Question: My R file is not generated after I clean my project. And according to my research on stack overflow, I think I have an error in my xml file but I dont know which xml contains the bug. I went through all of them including the AndroidManifest file.
Is there any way or tool to help me find out which xml contains the error? I have been stuck with this problem for like 10 hours. Please Help!
p.s
I have 2 different custom view where both have the same namespace (but uses in separate xml file), is that a problem?
'''
<manifest xmlns:android="http://schemas.android.com/apk/res/android"
package="com.packagename.appname"
android:versionCode="1"
android:versionName="1.0" >
<uses-sdk
android:minSdkVersion="15"
android:targetSdkVersion="15" />
<application
android:allowBackup="true"
android:icon="@drawable/ic_launcher"
android:label="@string/app_name"
android:theme="@android:style/Theme.Holo.NoActionBar.Fullscreen" >
<activity
android:name="com.packagename.appname.activity.SplashScreenActivity"
android:icon="@drawable/ic_app"
android:label="@string/app_name"
android:noHistory="true" >
<intent-filter>
<action android:name="com.google.android.glass.action.VOICE_TRIGGER" />
</intent-filter>
<meta-data
android:name="com.google.android.glass.VoiceTrigger"
android:resource="@xml/voice_trigger" />
</activity>
<activity
android:name="com.packagename.appname.activity.MainActivity"
android:enabled="true"
android:label="@string/app_name" >
</activity>
<activity
android:name="com.packagename.appname.activity.SelectActionActivity"
android:enabled="true"
android:label="@string/app_name" >
</activity>
</application>
</manifest>
'''

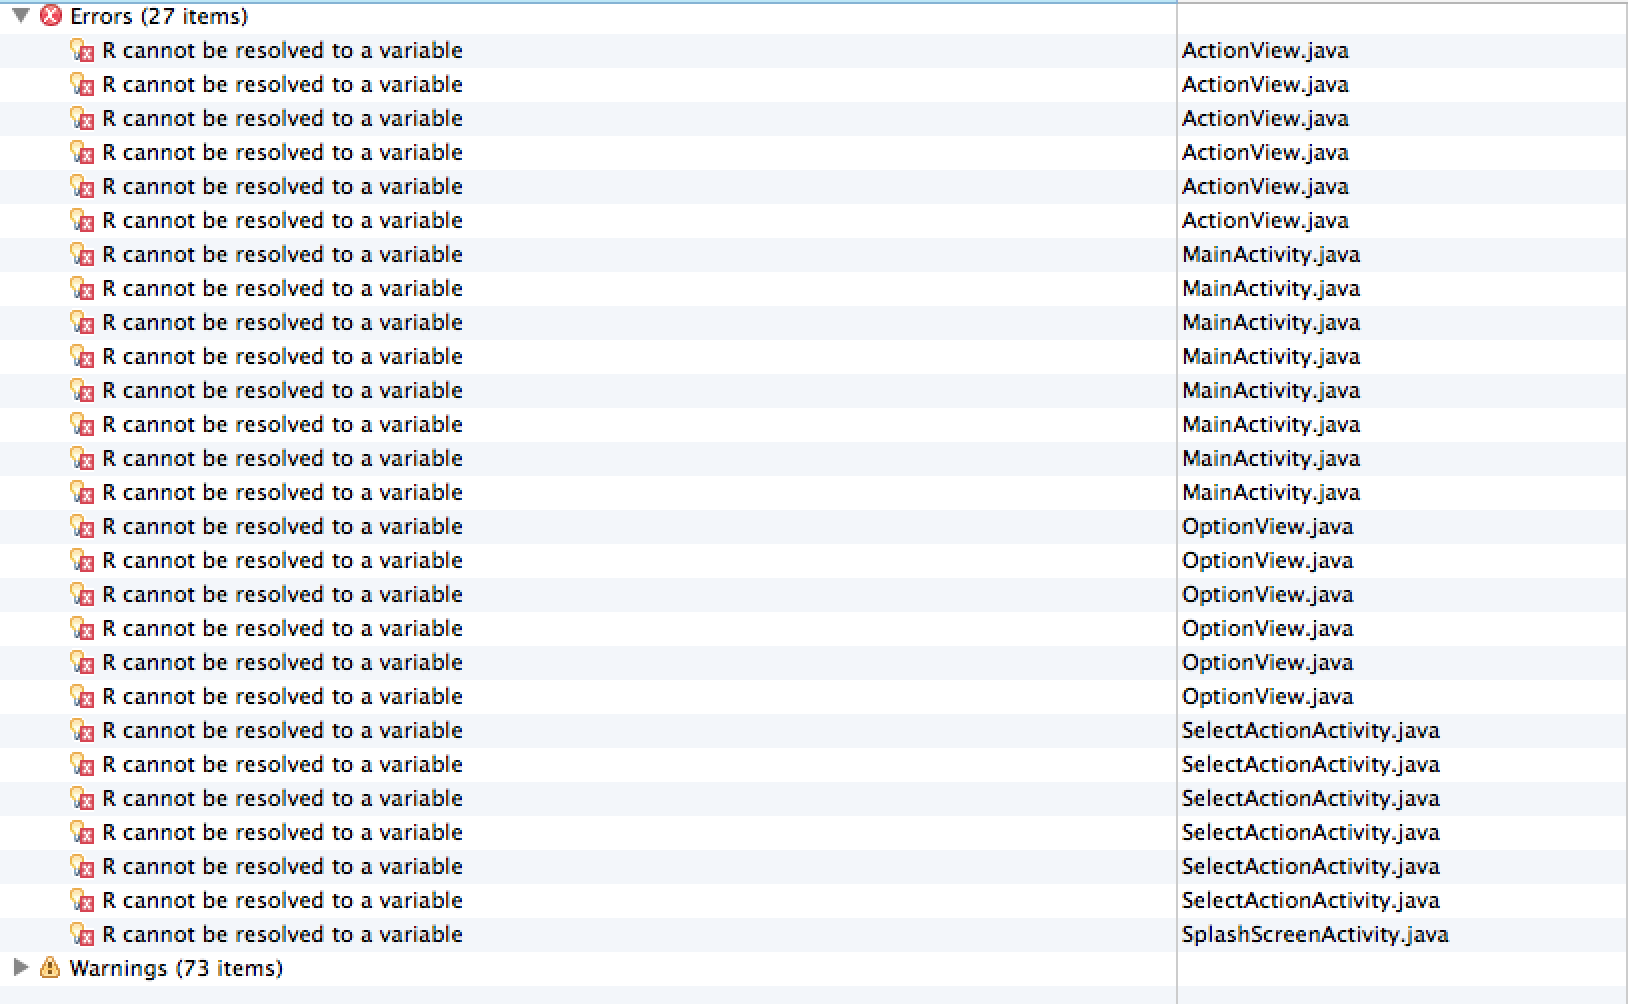
Answer: Found the bug... I declared the same id twice in the ids.xml. I would like to share how I found which xml contains the error. So I copied out individual xml content and deleting them from the project to see if the R file would generated. For all the non-xml, I set them to not including into build path for the time being. Its not the best way to find a error but it is a way. Thanks for everyone who reply to question. Happy coding.